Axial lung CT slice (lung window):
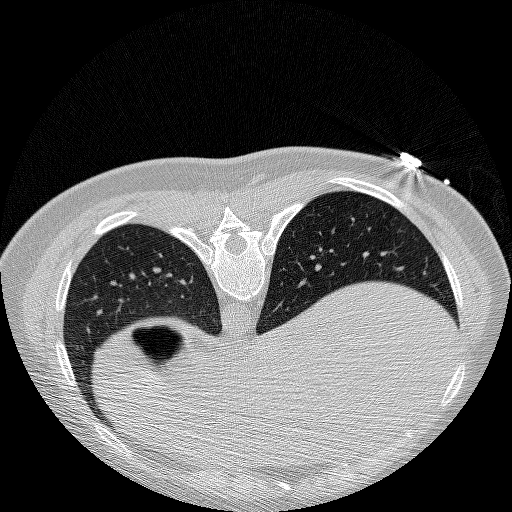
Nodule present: no